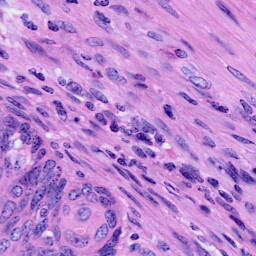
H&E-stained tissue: Cervix